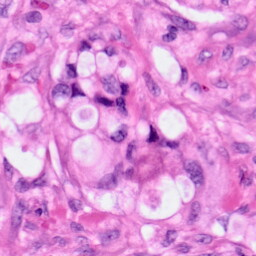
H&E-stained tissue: Pancreatic